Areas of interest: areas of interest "Soccer Field"
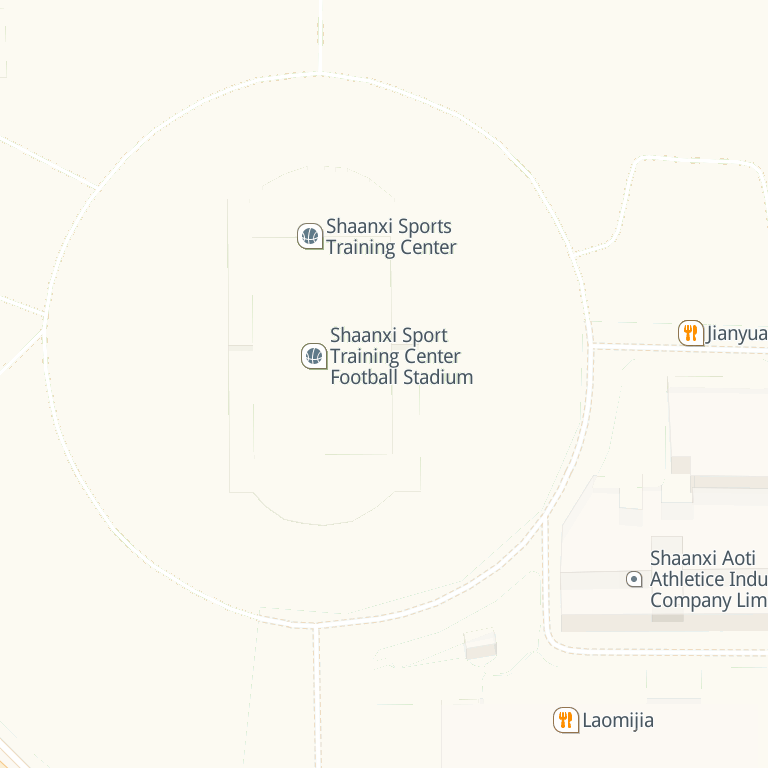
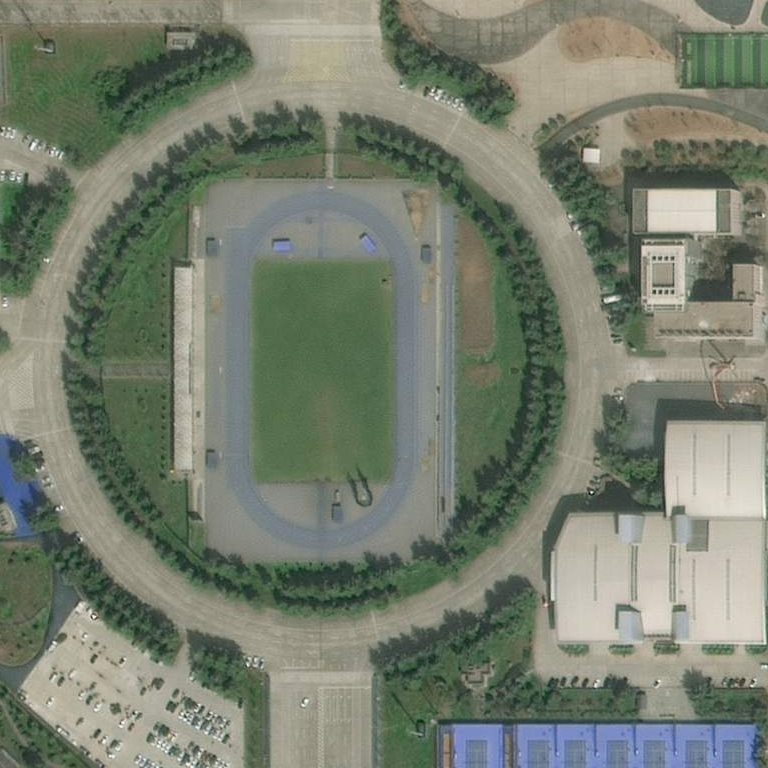